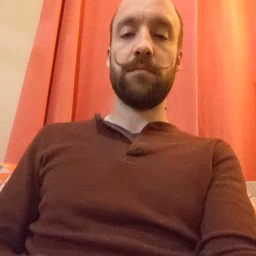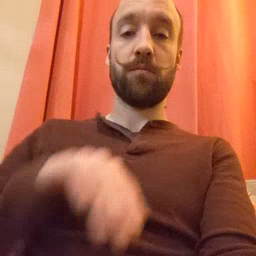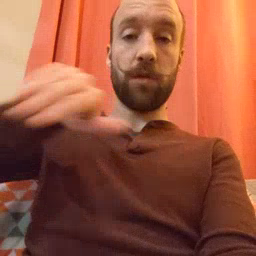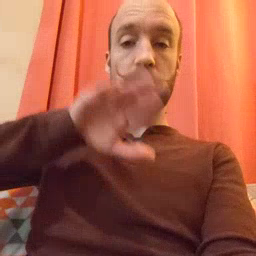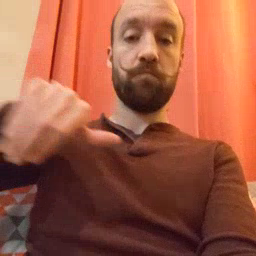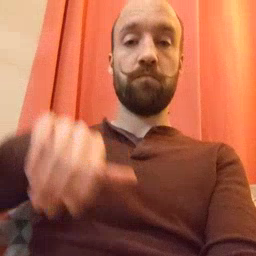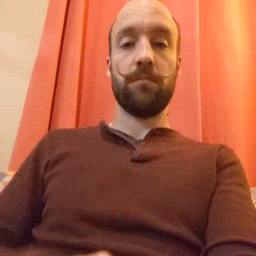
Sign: pool